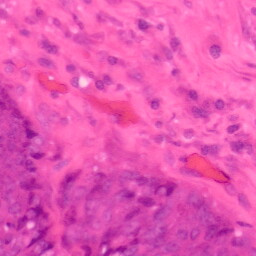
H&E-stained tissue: Colon